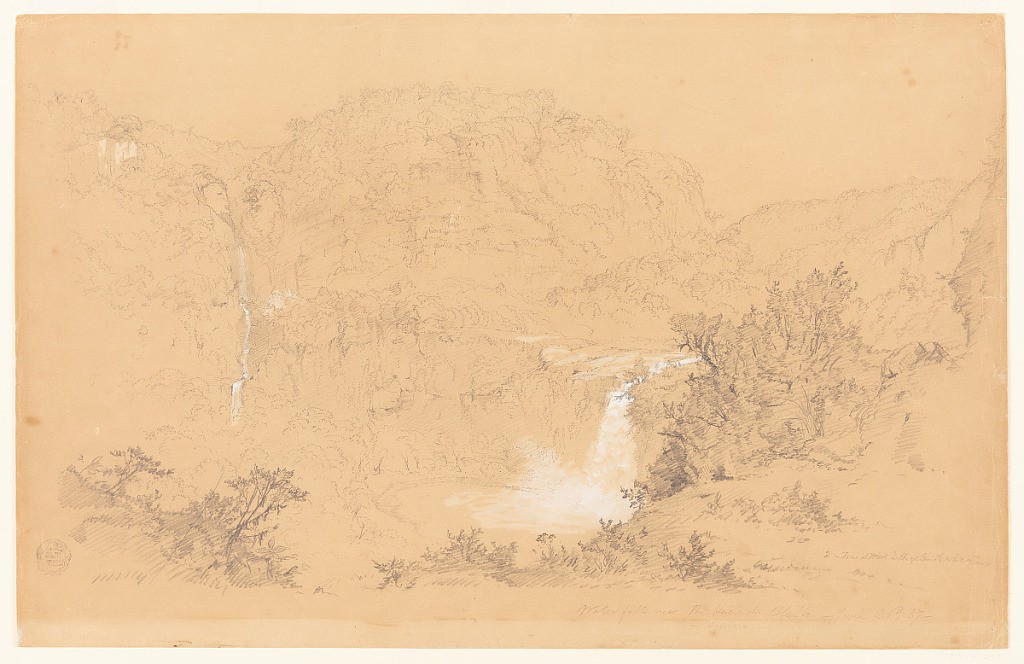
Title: Waterfalls in the Chillo Valley, Ecuador
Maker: Frederic Edwin Church, American, 1826–1900
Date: June 26, 1857
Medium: Graphite, brush and white gouache on tan paper
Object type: Drawing
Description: Landscape sketch showing a view of two waterfalls in the Chillo Valley of Ecuador, near the residence where the artist stayed at the time, the Hacienda Chillo (owned by the Aguirre family). In the foreground, trees, bushes, and other vegetation grow around the edge of a deep, steep declivity in the middle distance at center, into which a waterfall pours, creating a circular pool. The falling water and the mist it kicks up are highlighted in white gouache. In the background, an immense, lush, and steep hill is prominently visible at upper center, descending at left to a cleft through which another cascade falls. This waterfall is extremely tall and an is interrupted at two points on the way down. Lush mountain ridges extend out of frame in the background at left and right.